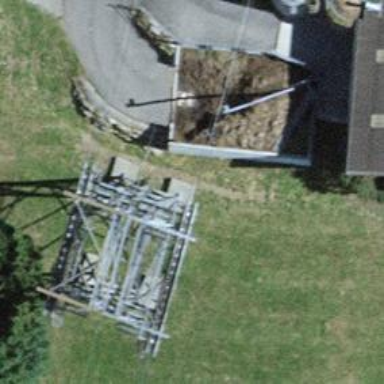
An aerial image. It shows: Pylon for aerialway.